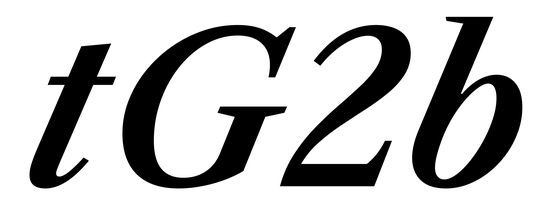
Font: LibreCaslonText-Italic_SemiBold_Italic